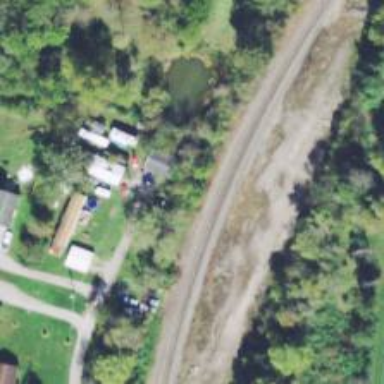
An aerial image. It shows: Railway track.